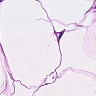
Metastatic tissue present: no